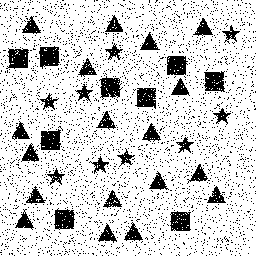
Squares: 9
Triangles: 18
Stars: 9
Total shapes: 36